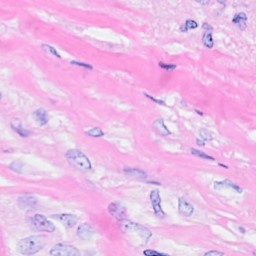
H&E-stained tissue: Breast